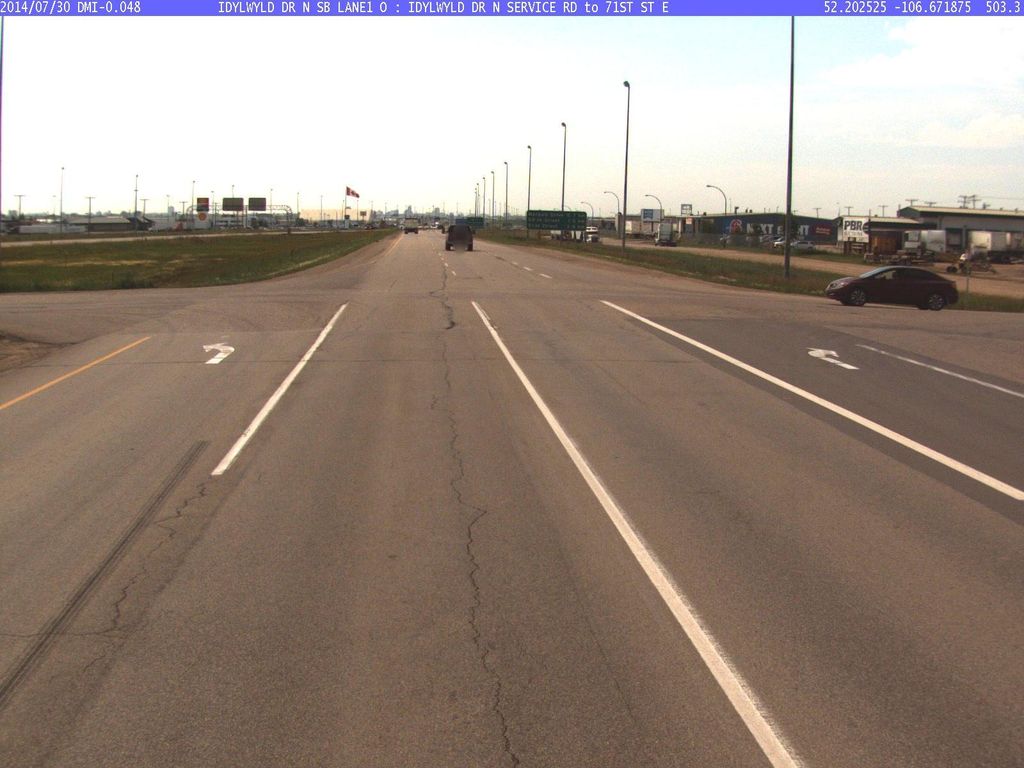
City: saskatoon